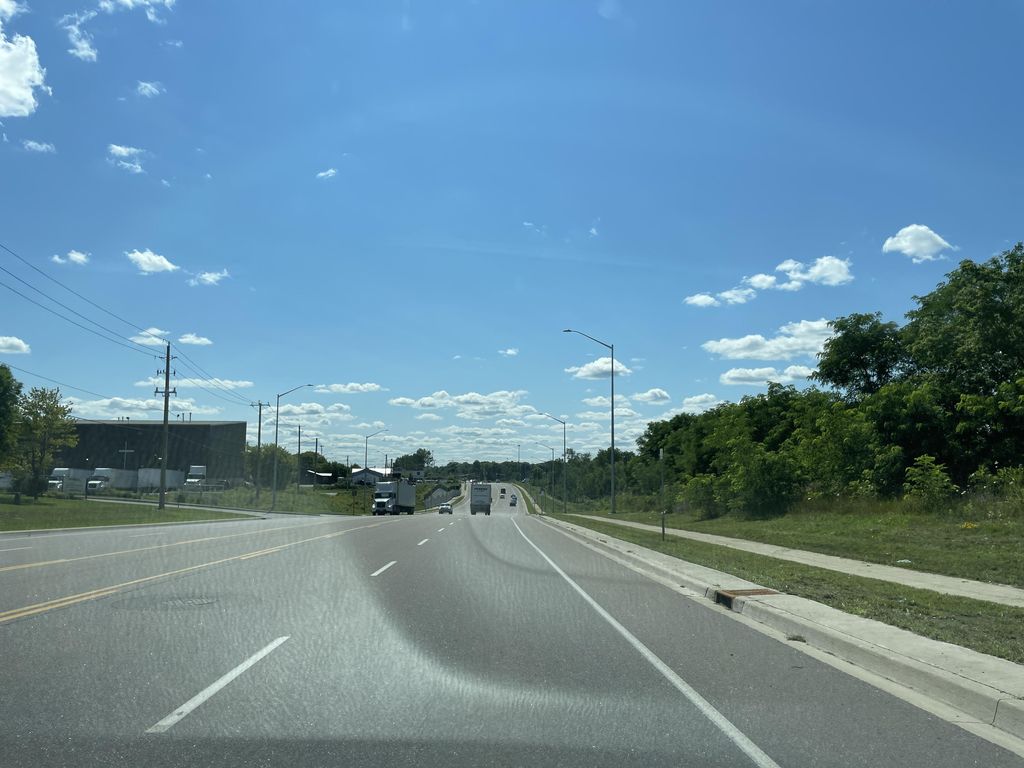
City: kitchener-waterloo